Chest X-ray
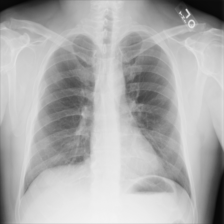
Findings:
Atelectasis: negative
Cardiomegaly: negative
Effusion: negative
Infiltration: negative
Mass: negative
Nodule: negative
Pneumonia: negative
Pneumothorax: negative
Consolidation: negative
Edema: negative
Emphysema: negative
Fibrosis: negative
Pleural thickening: negative
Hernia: negative